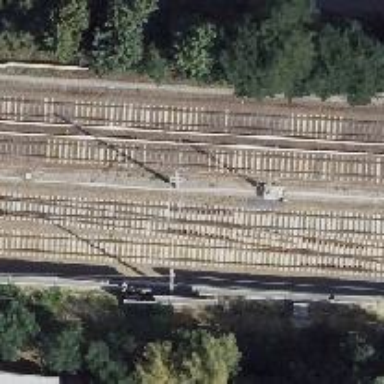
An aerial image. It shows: Railway with electrified contact lines.